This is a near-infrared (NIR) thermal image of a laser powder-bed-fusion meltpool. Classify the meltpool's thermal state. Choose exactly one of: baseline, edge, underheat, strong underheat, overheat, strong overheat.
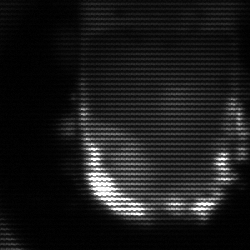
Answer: baseline